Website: macys
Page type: billing-address
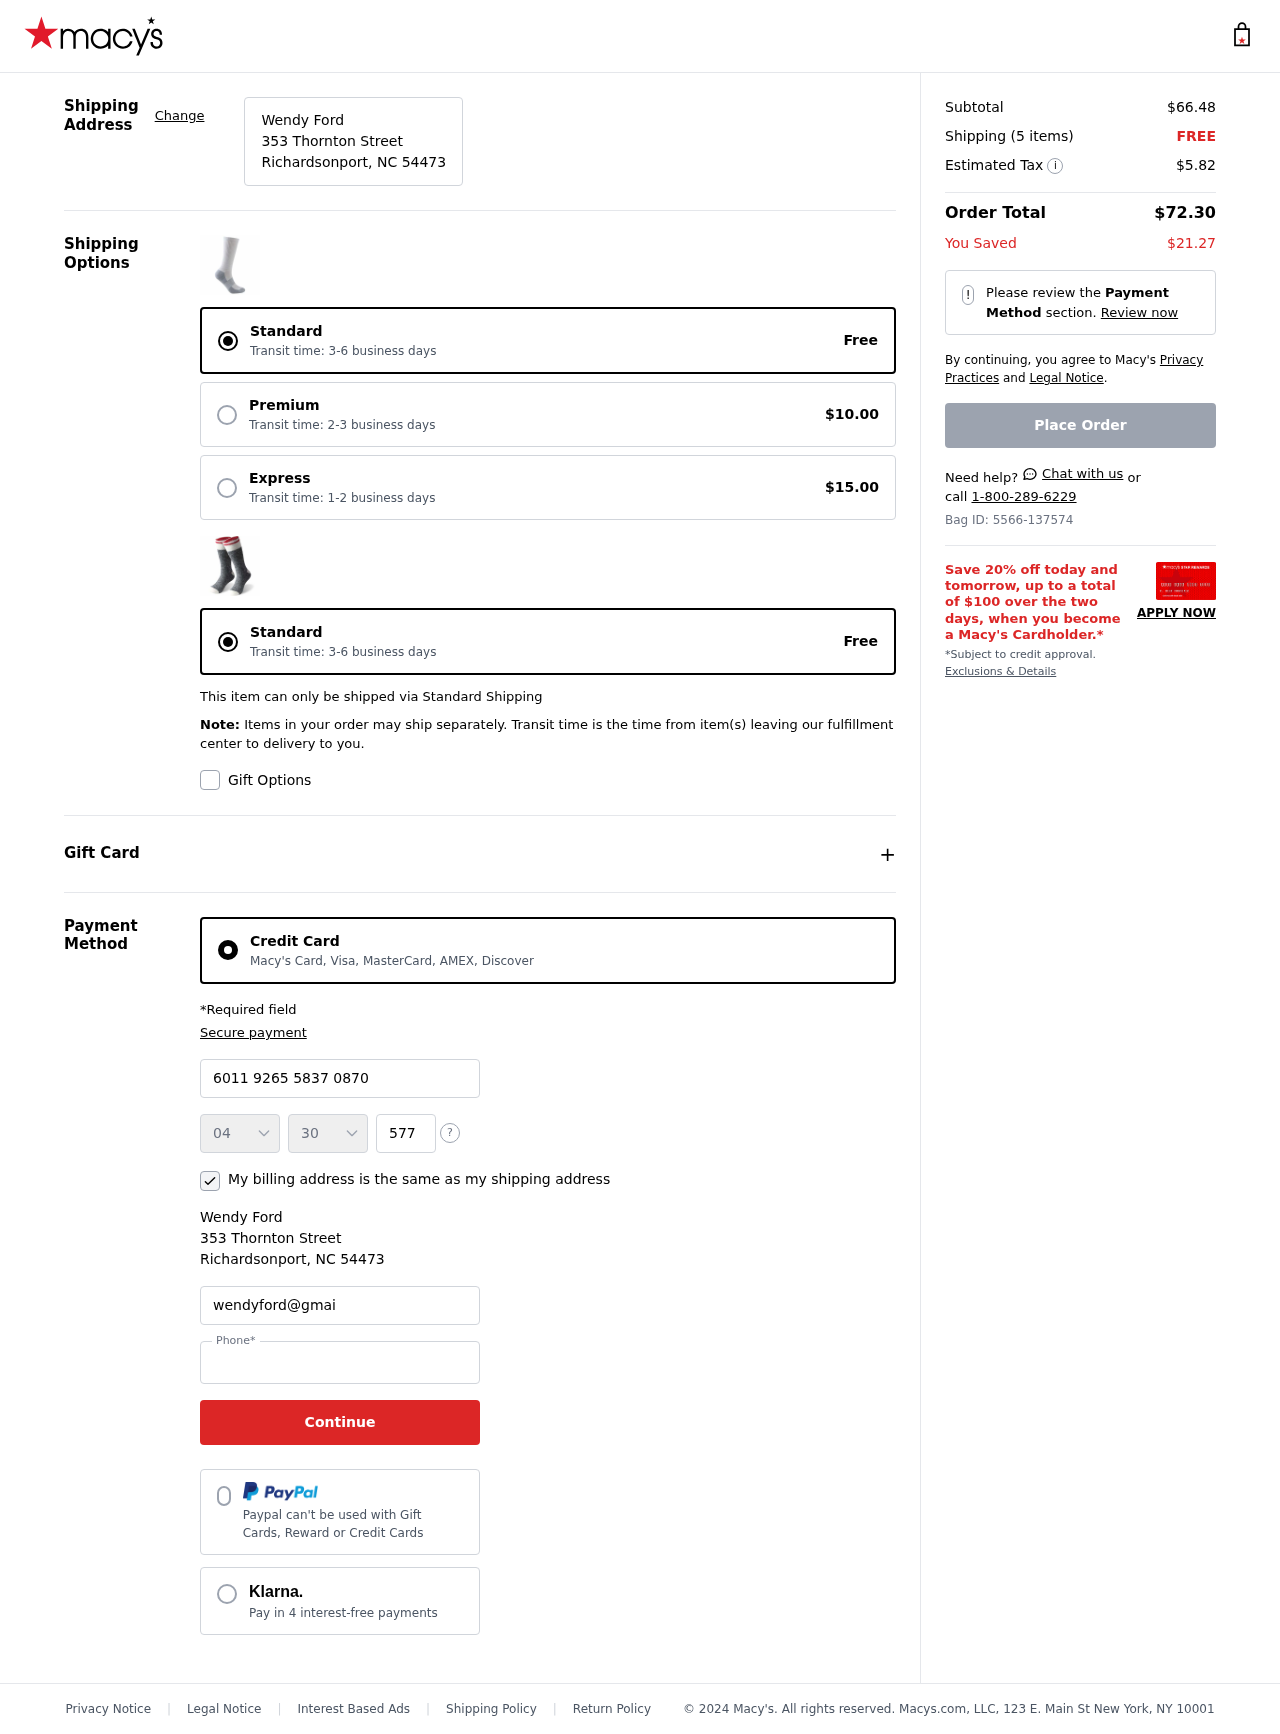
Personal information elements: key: PII_CARD_CVV
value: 577
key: PII_CARD_EXPIRY_MONTH
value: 04
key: PII_CARD_EXPIRY_YEAR
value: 30
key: PII_CARD_NUMBER
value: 6011 9265 5837 0870
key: PII_CITY_STATE_ZIP
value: Richardsonport, NC 54473
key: PII_EMAIL
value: wendyford@gmail.com
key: PII_FULLNAME
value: Wendy Ford
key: PII_PHONE
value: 2546761235
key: PII_STREET
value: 353 Thornton Street
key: PII_FULLNAME2
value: Wendy Ford
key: PII_STREET2
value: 353 Thornton Street
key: PII_CITY_STATE_ZIP2
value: Richardsonport, NC 54473
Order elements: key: ORDER_SUBTOTAL
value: $66.48
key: ORDER_NUM_ITEMS
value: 5
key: ORDER_SHIPPING_COST
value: FREE
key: ORDER_TAX
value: $5.82
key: ORDER_TOTAL
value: $72.30
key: ORDER_SAVINGS
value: $21.27
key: ORDER_ID
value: Bag ID: 5566-137574